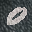
Label: 0